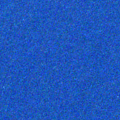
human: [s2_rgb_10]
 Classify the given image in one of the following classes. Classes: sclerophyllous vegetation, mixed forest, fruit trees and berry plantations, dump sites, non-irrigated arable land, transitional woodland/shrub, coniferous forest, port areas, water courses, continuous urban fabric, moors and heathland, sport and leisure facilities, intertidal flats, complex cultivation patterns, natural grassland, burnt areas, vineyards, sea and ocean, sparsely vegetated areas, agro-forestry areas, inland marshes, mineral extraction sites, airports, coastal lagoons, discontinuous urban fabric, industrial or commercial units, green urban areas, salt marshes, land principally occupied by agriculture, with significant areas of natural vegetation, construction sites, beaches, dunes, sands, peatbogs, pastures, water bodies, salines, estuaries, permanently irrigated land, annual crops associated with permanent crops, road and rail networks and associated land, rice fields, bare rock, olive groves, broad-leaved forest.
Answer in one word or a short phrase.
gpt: sea and ocean